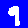
Digit: 9